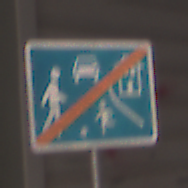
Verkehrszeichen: EndeVerkehrsberuhigterBereich
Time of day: MorningAfternoon
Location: Outdoor (Urban)
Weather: Clear
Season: NotSpecified
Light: Natural